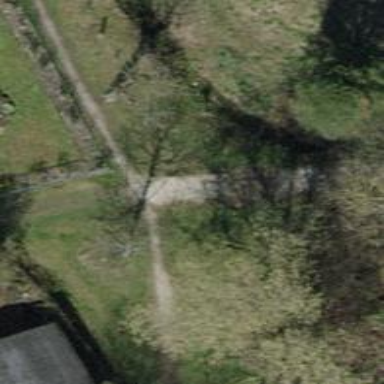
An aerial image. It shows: Path on pebblestone bridge.